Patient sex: F
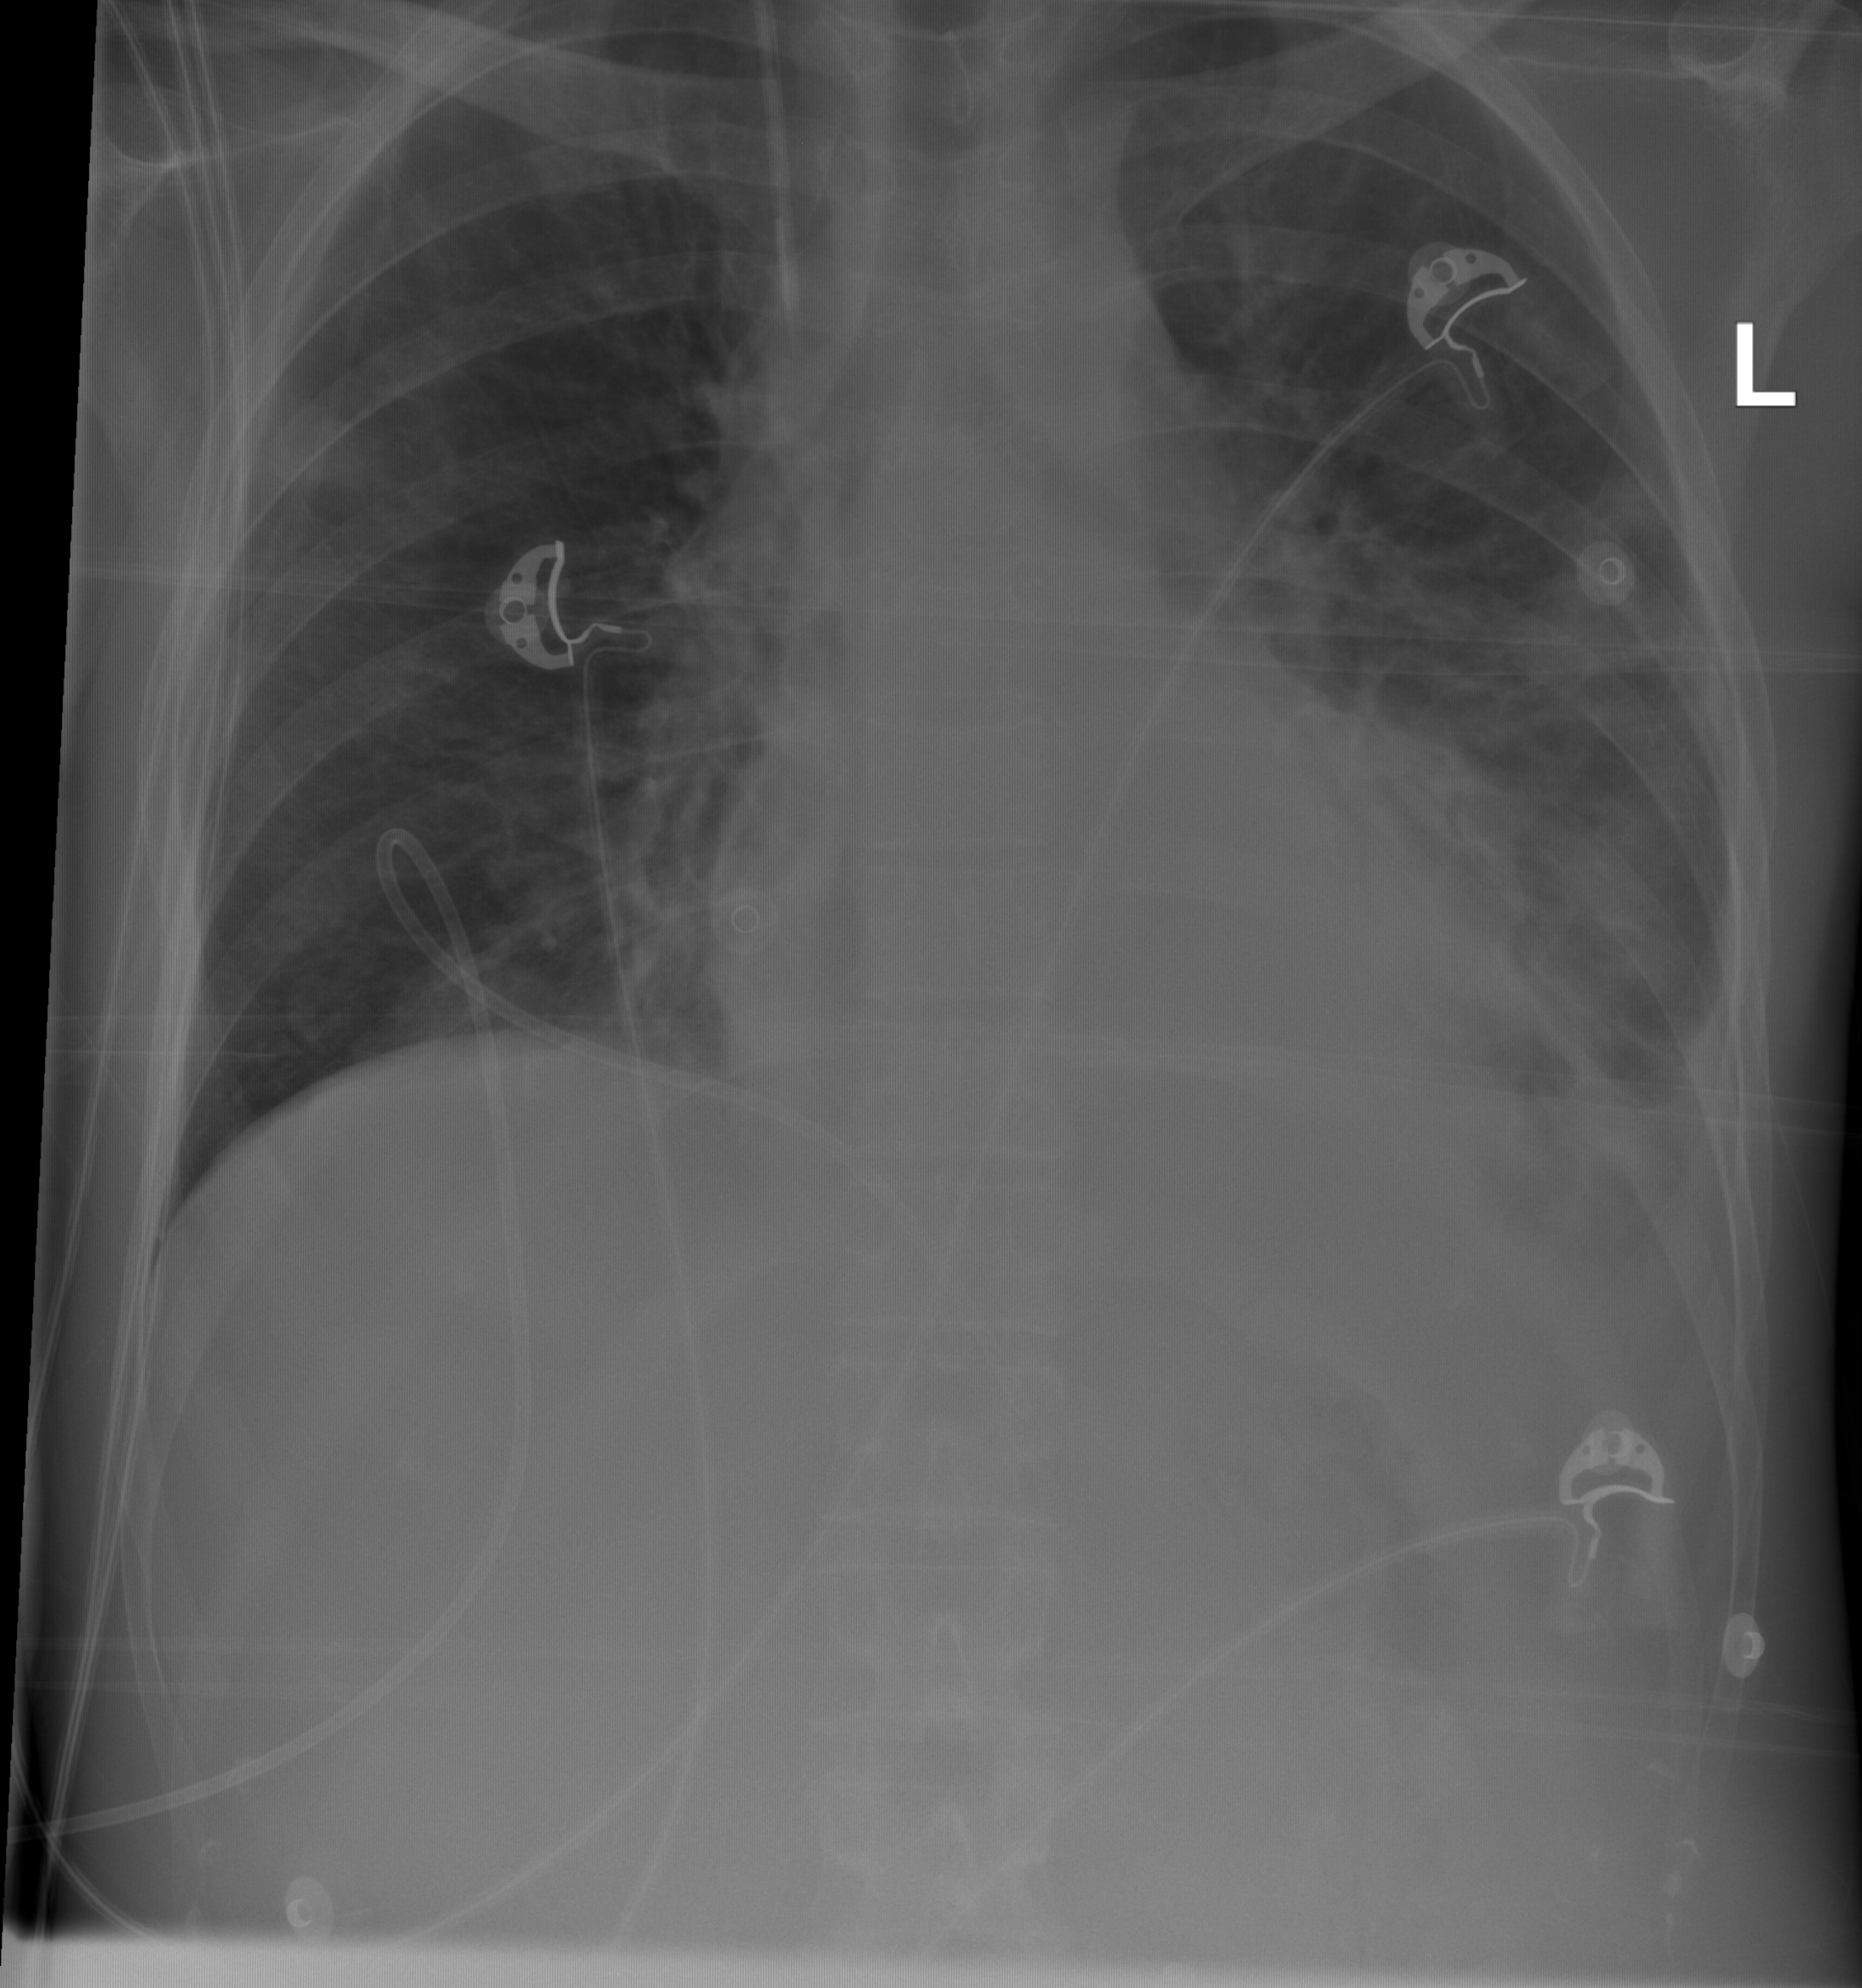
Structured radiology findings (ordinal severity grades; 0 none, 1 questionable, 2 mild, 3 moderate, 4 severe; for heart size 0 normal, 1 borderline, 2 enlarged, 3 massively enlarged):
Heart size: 0
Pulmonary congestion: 0
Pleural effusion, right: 0
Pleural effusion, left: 2
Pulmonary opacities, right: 0
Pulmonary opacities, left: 2
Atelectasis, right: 2
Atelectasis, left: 2